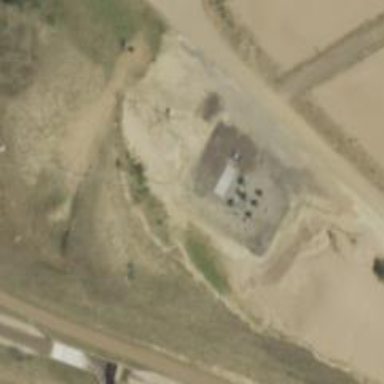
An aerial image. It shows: Industrial substation.